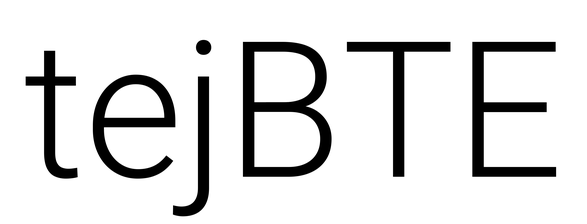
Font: Roboto_Light